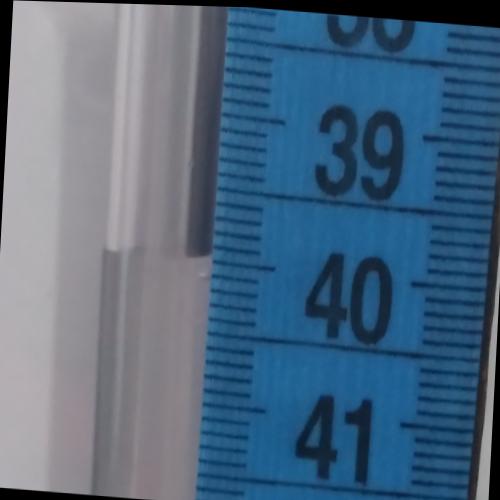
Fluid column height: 40.0 cm